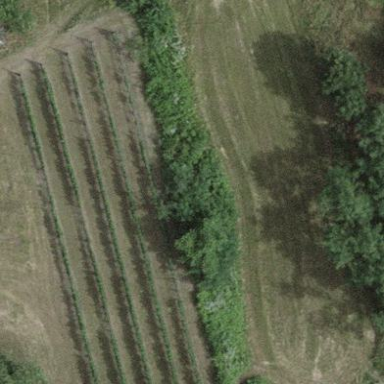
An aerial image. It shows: Vineyard growing grapes.